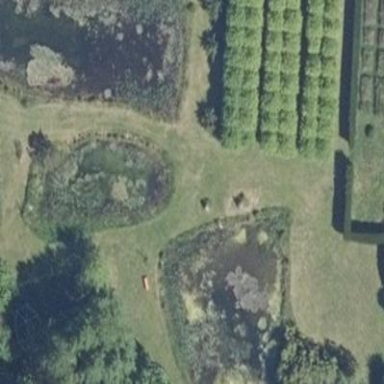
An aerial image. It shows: Peaceful pond surrounded by nature.